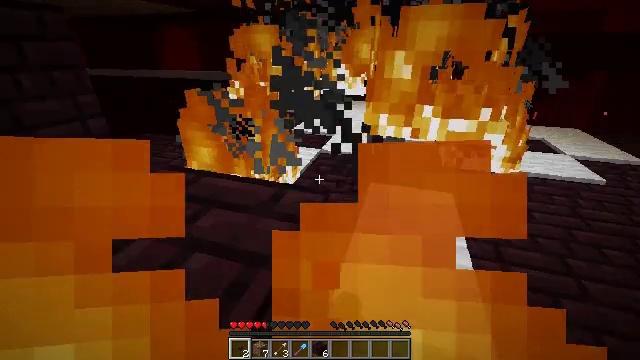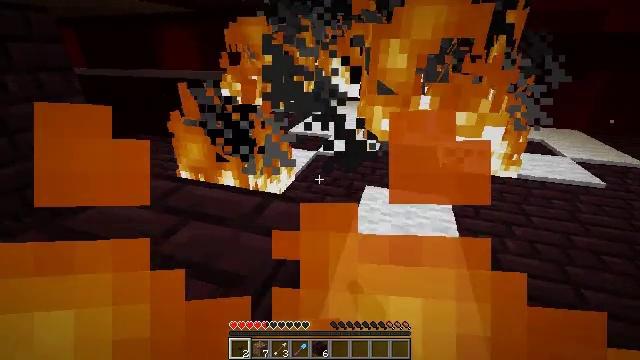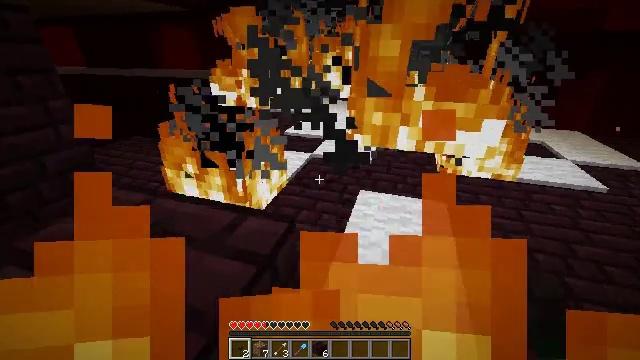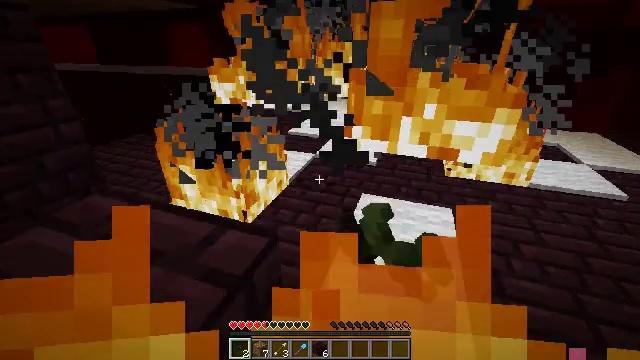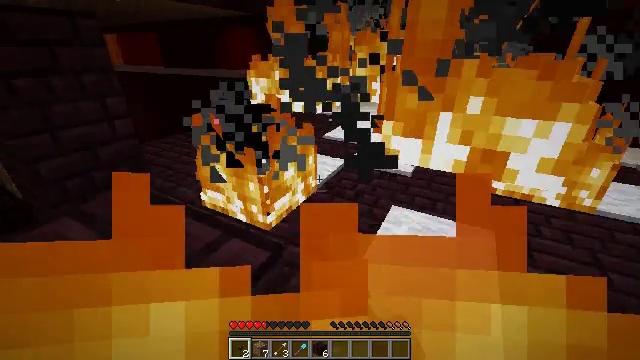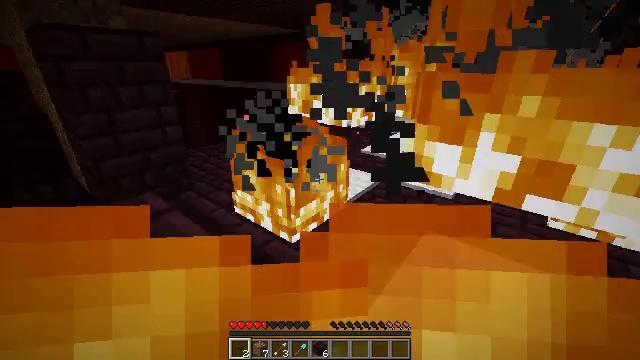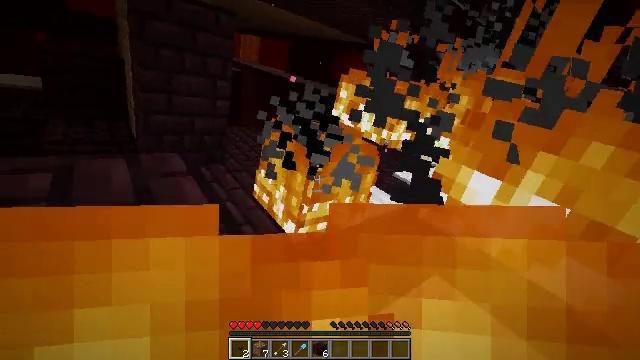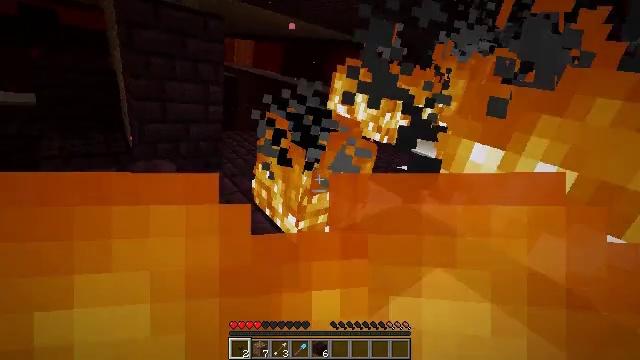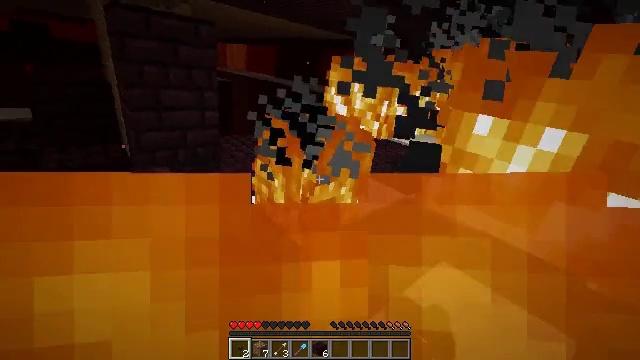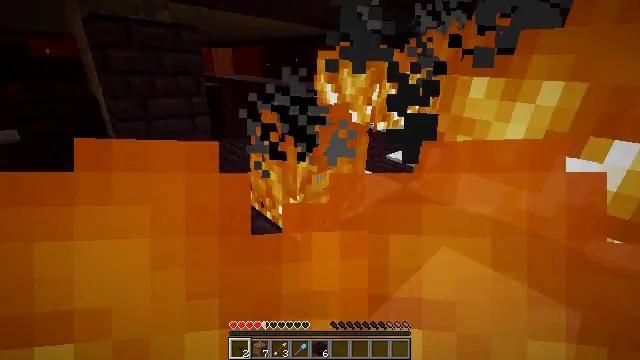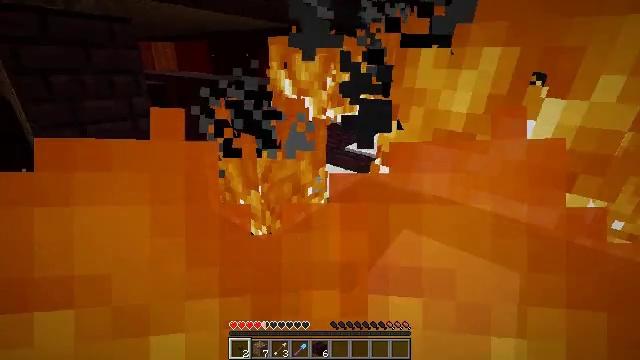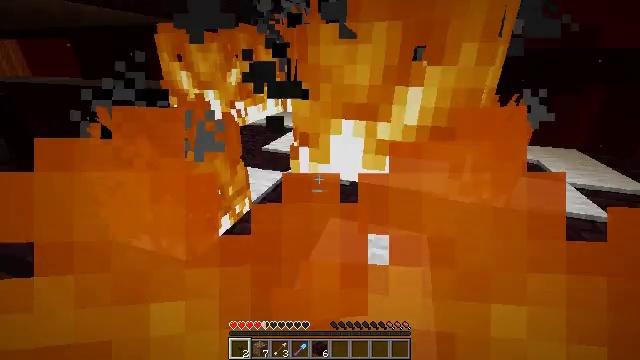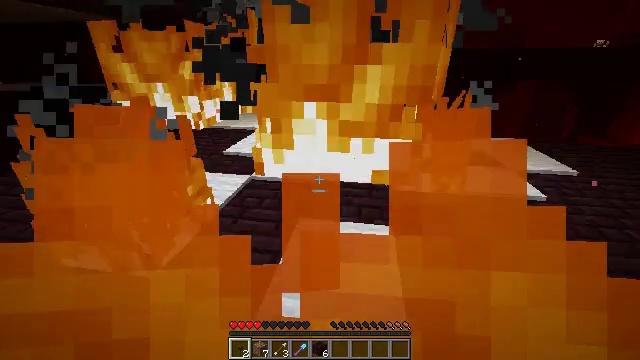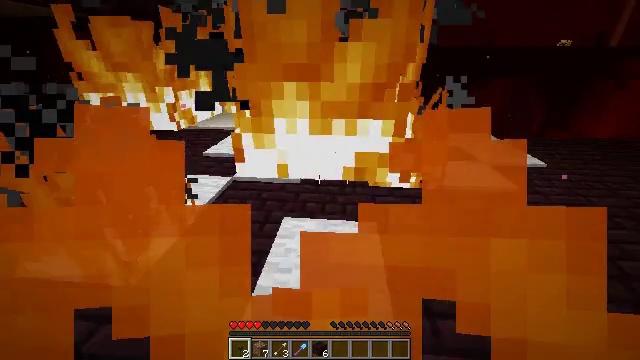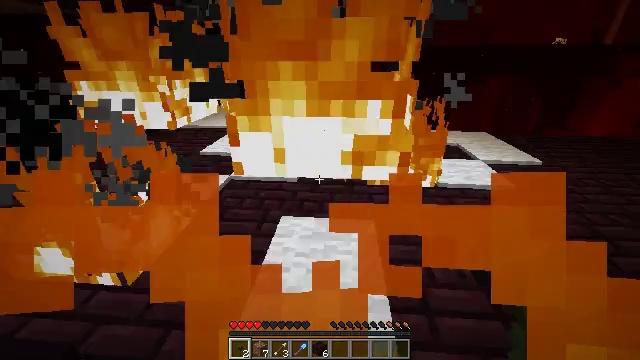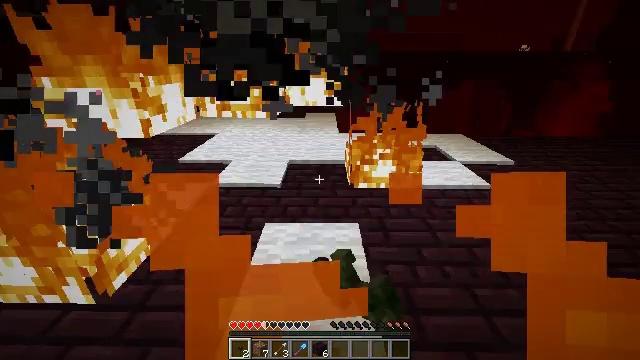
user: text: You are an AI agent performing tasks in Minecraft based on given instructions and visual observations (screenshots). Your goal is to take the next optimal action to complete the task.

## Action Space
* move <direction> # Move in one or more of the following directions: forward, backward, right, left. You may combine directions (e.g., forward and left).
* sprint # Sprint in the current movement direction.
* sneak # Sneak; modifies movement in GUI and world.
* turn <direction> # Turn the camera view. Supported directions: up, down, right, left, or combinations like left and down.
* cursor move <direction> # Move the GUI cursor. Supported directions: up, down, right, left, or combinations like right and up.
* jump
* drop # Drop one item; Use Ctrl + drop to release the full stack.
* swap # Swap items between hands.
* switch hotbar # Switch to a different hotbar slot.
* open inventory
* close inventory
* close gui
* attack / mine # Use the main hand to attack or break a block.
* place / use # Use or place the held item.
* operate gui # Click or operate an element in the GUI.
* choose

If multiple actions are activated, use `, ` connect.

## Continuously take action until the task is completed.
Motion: motion action
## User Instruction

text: Break the fire block.
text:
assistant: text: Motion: move forward and move right, attack / mine
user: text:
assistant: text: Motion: move forward and move right, attack / mine
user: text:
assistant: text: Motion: move forward and move right, turn left, attack / mine
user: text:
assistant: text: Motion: move forward and move right, turn left
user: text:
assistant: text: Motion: turn left and up
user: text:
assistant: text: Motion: turn left
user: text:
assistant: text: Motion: attack / mine
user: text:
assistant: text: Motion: attack / mine
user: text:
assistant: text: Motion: no_op
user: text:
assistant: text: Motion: turn right
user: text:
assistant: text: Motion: turn right
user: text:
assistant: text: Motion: turn right
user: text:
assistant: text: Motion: turn right, attack / mine
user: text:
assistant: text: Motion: attack / mine
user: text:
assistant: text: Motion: turn right and up, attack / mine
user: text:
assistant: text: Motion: turn right and up
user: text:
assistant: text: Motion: turn right
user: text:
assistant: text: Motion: attack / mine
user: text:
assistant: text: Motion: attack / mine
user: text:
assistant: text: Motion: turn left
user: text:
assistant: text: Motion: turn left
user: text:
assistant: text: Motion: no_op
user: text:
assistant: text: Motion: attack / mine
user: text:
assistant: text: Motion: attack / mine
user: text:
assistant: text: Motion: turn left and down, attack / mine
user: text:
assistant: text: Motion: turn left and down
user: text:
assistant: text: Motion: attack / mine
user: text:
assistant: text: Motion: attack / mine
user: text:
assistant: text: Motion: attack / mine
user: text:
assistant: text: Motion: turn down